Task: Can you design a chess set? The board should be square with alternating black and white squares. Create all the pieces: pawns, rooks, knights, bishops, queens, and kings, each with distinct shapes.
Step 1747:
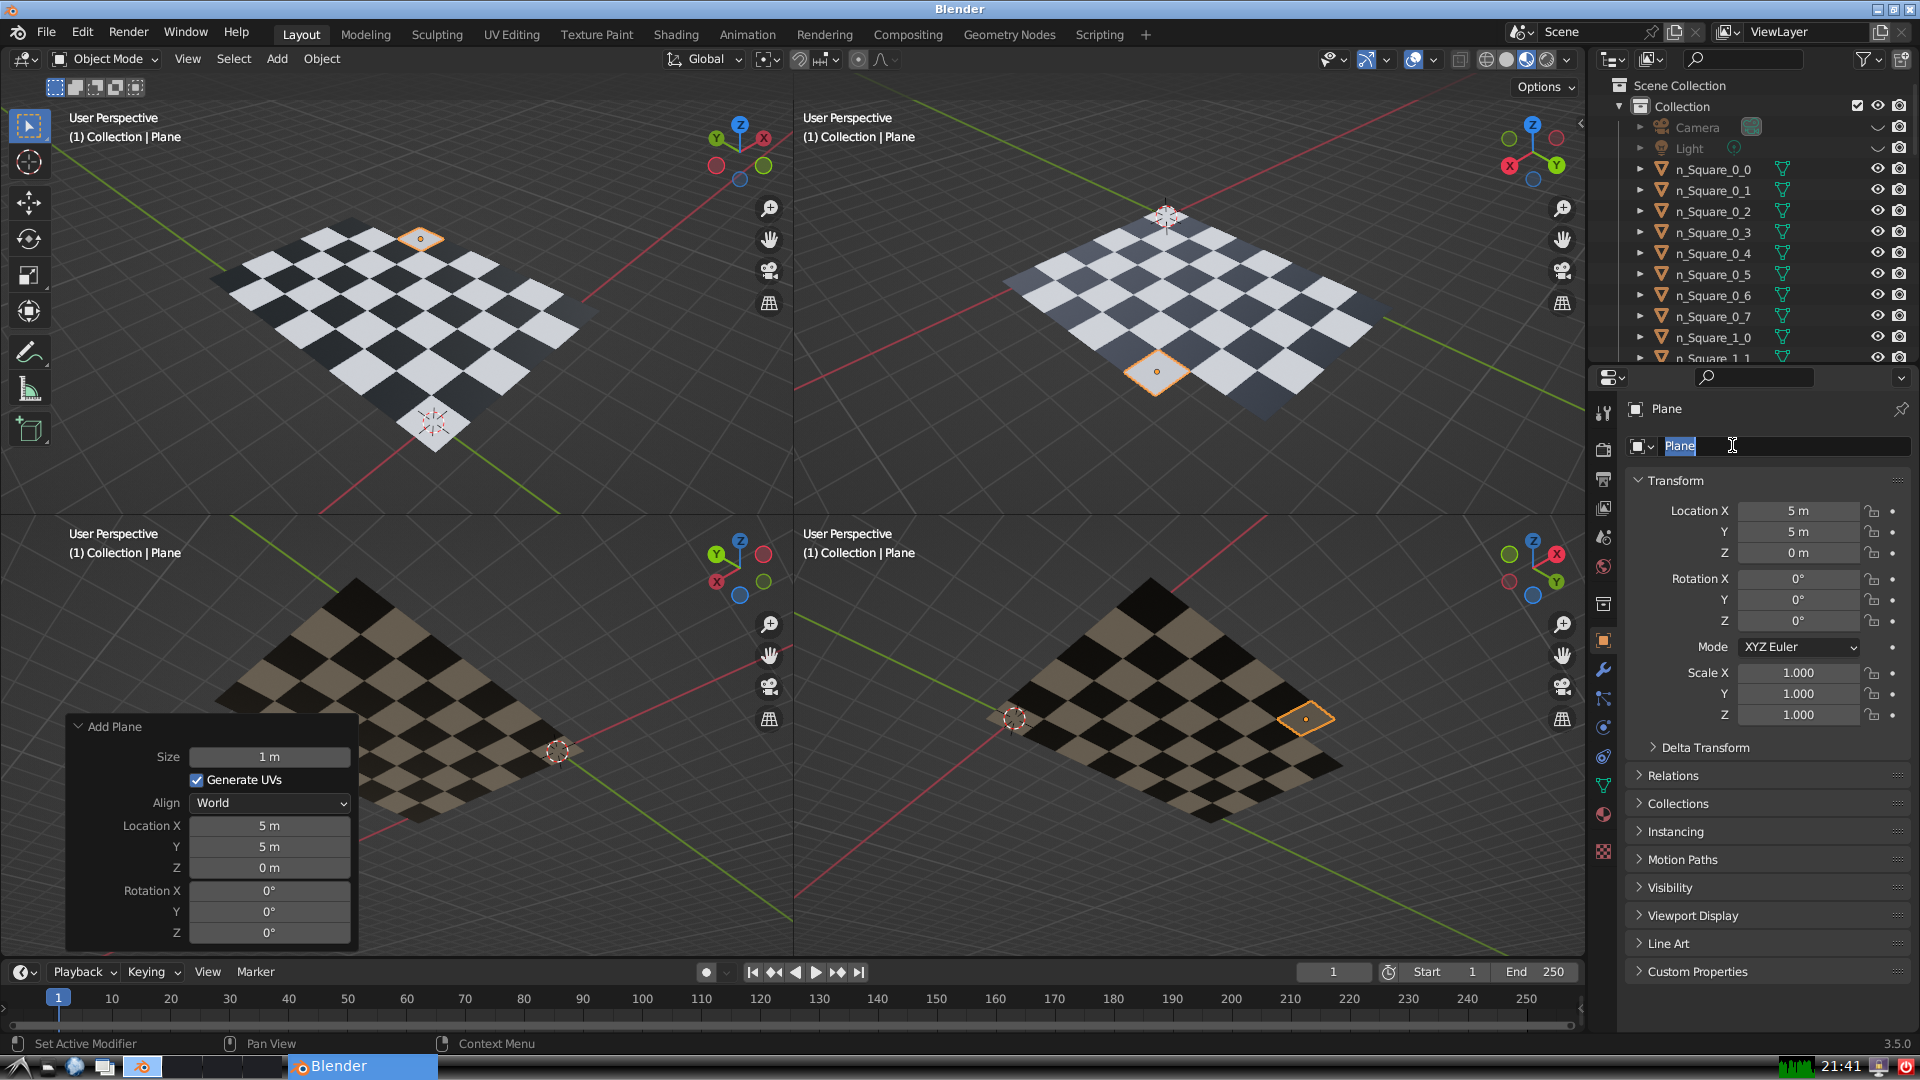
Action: input_text: n_Square_5_5